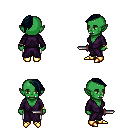
a pixel art fantasy rpg character, female body template, orc, green skin, purple robe, white pants, raven long mohawk hairstyle, bracelets, gold boots, dagger, four views (front, back, left, right), 2x2 character sprite sheet, small pixel art, hard edges, no anti-aliasing